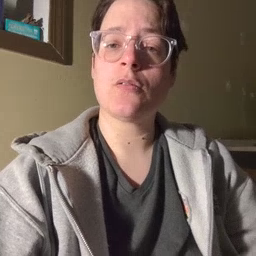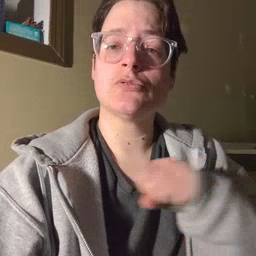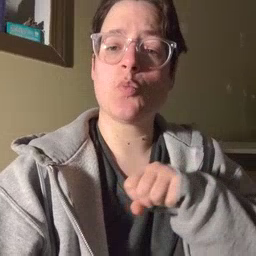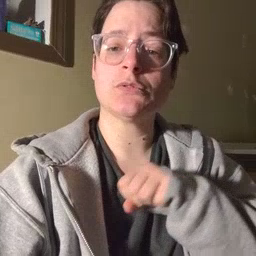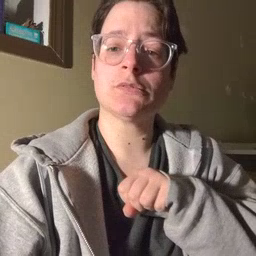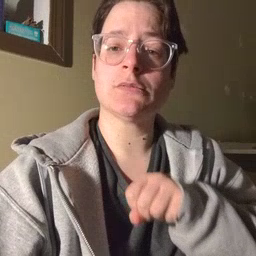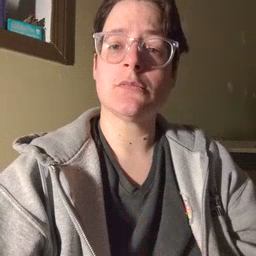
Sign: shoe